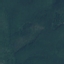
Label: Forest